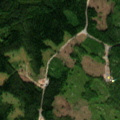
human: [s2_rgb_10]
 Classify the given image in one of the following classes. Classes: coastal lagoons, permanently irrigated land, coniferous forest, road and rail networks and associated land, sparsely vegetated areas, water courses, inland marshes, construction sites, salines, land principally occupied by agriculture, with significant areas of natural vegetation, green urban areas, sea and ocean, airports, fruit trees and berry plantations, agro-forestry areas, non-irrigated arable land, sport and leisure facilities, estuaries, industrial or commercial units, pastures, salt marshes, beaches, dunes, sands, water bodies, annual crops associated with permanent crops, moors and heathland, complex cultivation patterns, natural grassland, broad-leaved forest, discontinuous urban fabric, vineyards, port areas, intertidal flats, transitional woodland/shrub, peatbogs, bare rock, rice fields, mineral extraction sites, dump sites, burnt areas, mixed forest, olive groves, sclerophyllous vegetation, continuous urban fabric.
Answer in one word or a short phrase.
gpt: coniferous forest, mixed forest, transitional woodland/shrub